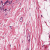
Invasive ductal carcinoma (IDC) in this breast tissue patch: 1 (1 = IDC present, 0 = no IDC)